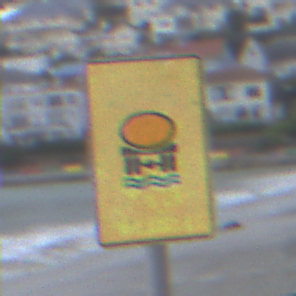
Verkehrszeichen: FahrzeugeMitWassergefaehrdenderLadungOhnePfeilsymbol
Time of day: SunriseSunset
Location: Outdoor (Beach)
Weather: Overcast
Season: NotSpecified
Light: Natural